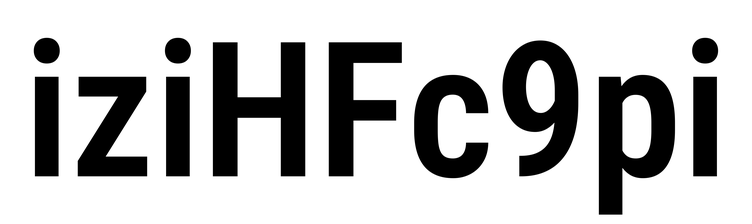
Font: Roboto_Condensed_SemiBold